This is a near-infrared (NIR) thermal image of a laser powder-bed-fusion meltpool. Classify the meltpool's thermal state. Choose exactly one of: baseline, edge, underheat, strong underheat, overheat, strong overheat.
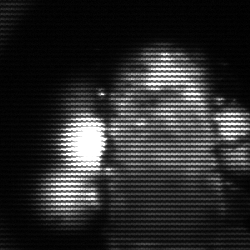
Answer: strong underheat